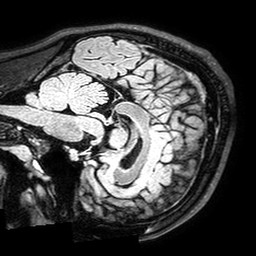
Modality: T2w
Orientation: sagittal
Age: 25
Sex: male
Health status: healthy
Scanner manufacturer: philips
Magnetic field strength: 3 T
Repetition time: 5 s
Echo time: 0.2911 s